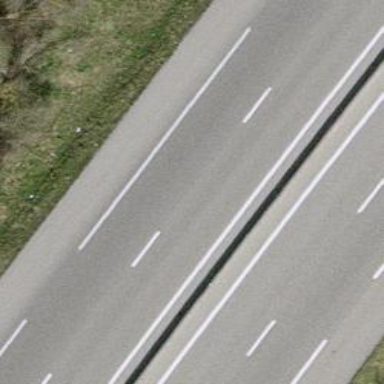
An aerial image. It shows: Trunk highway designated as motorroad.